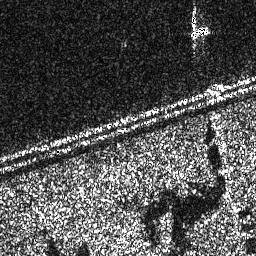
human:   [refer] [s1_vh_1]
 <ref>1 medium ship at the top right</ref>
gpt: <box>[[73, 4, 82, 15, 0]]</box>